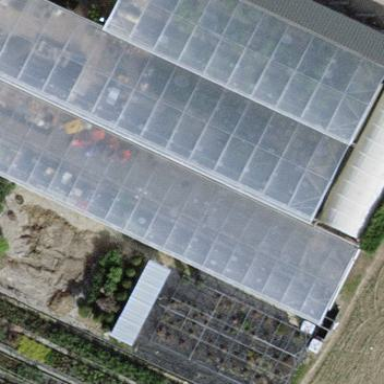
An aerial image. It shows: Greenhouse used for horticulture.